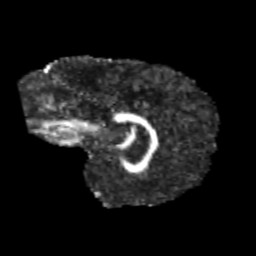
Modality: FA
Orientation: sagittal
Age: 13
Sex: female
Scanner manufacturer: siemens
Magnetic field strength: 3 T
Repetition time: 3.8 s
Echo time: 0.07 s